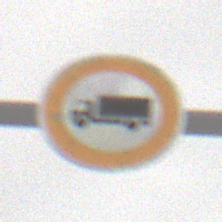
Verkehrszeichen: VerbotFuerKraftfahrzeugeUeberDreiKommaFuenfTonnen
Umgebung: Outdoor, Nature
Tageszeit: MorningAfternoon
Wetter: Overcast
Licht: Natural
Jahreszeit: Winter
Kontrast: LowContrast